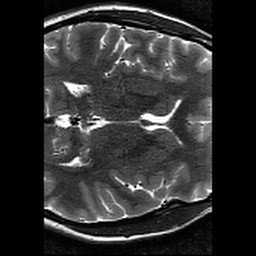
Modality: T2w
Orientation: axial
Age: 19
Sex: female
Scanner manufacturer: siemens
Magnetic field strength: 3 T
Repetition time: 11.39 s
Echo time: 0.09 s